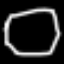
Label: octagon